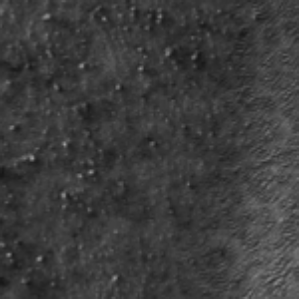
Label: frost